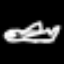
Label: airplane